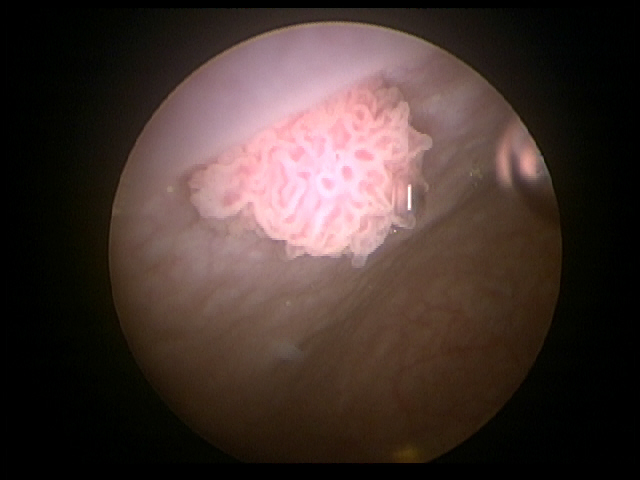
Modality: WLC
Class: Malignant
Subclass: HighGradePapillary
Lesion: L1
Stage: Ta
Morphology: Papillary
Bladder cancer association: Yes